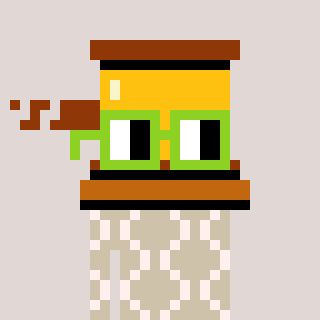
a pixel art character with square light green glasses, a gavel-shaped head and a bege-colored body on a warm background